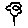
Label: flower